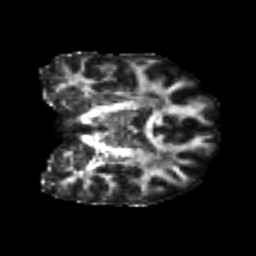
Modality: FA
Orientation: coronal
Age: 24
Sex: male
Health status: healthy
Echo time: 0.074 s